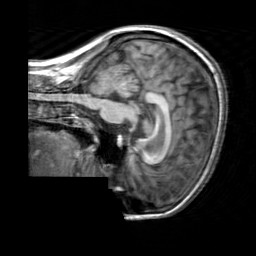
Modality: T1w
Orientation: sagittal
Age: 24
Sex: female
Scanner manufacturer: siemens
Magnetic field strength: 3 T
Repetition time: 2.3 s
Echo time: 0.00303 s